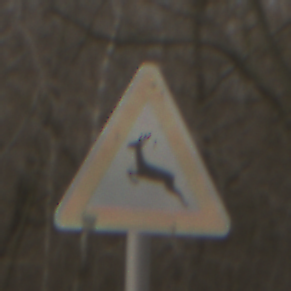
Verkehrszeichen: WildwechselRechts
Umgebung: Outdoor, Nature
Tageszeit: MorningAfternoon
Wetter: PartlyCloudy
Licht: Natural
Jahreszeit: Winter
Kontrast: MediumContrast